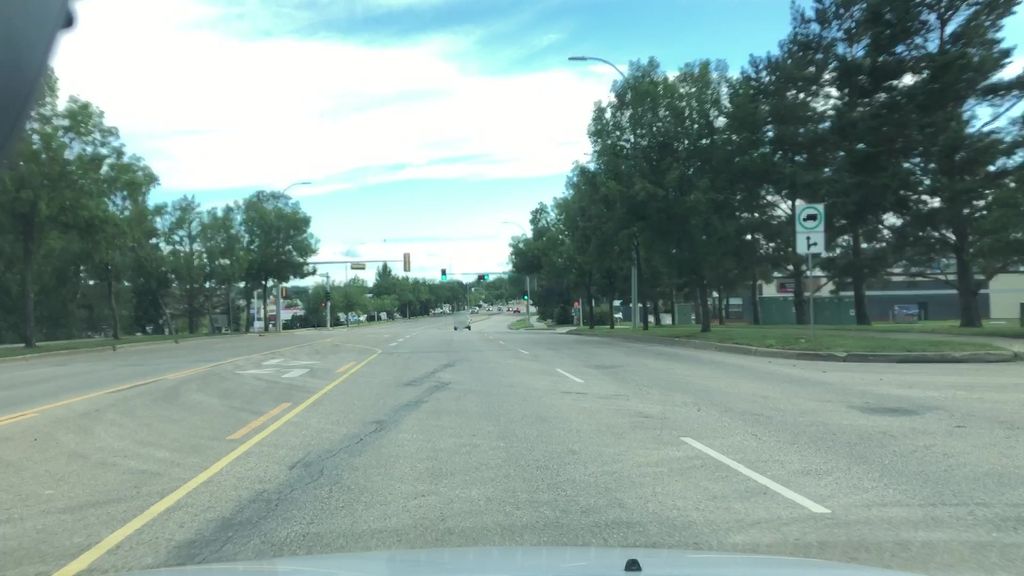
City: edmonton